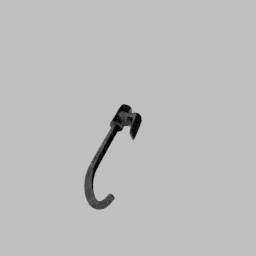
Label: appliances